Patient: sex F, age 72
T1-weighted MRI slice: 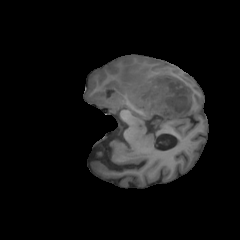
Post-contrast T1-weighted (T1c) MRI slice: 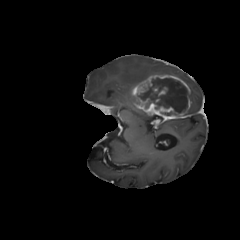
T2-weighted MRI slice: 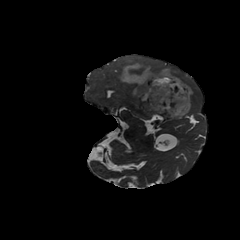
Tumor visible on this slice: yes
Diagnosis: Glioblastoma, IDH-wildtype
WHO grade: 4